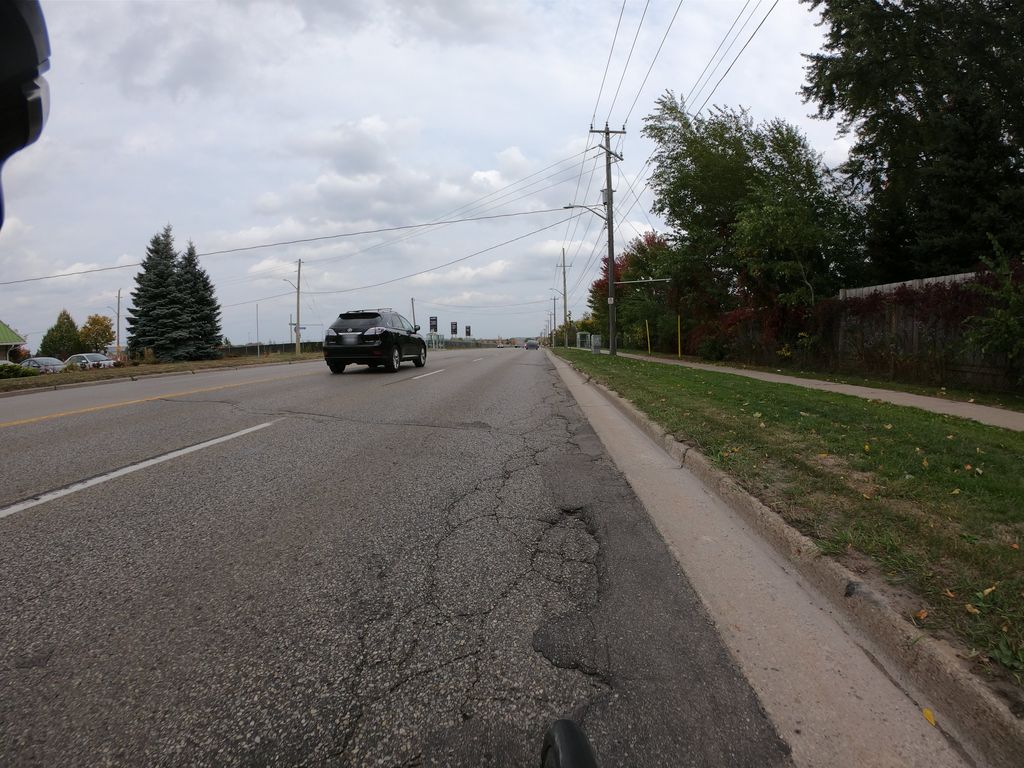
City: kitchener-waterloo